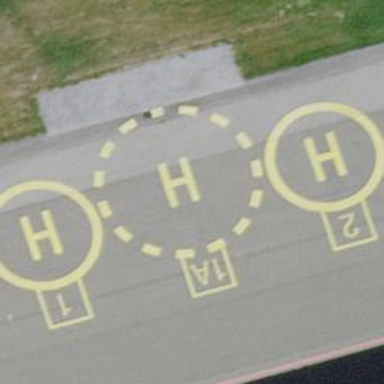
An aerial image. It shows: Image of helipad at airport.